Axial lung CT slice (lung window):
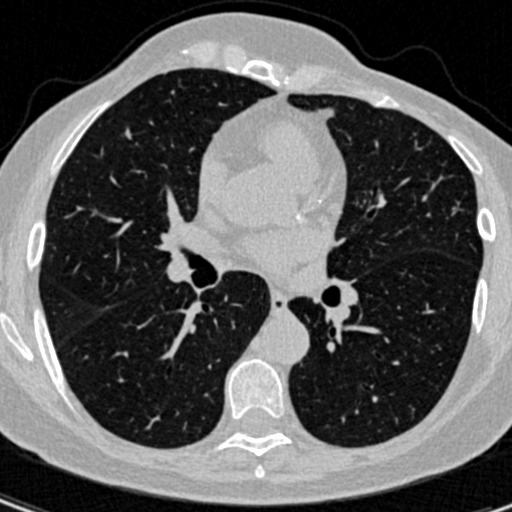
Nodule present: no